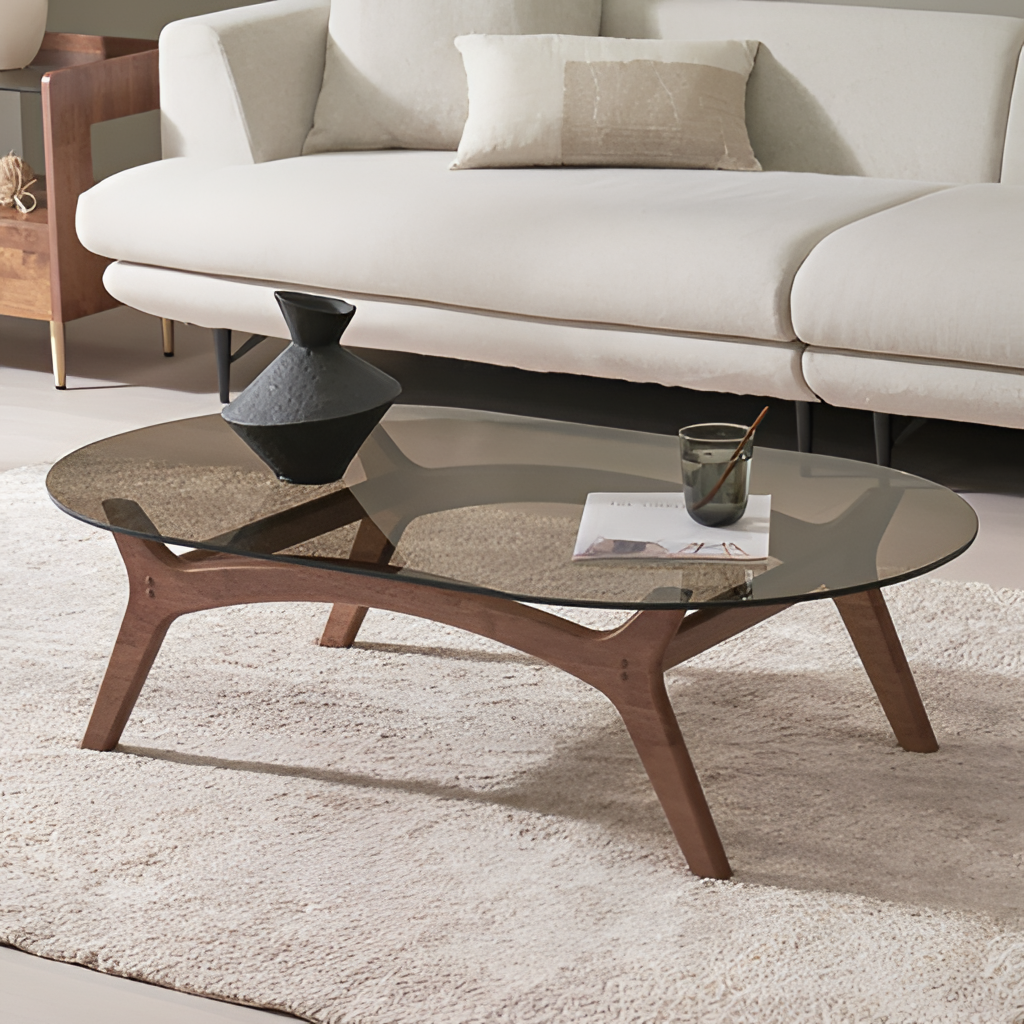
living room, wood coffee table, modern, beige paint wallpaper, with solid pattern, beige wood flooring, with plank pattern